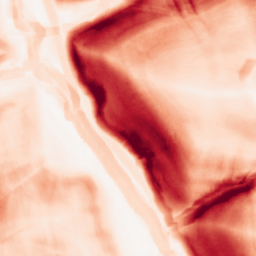
Category: morphological
Decomposition family: morphological_gradient
Decomposition parameters: size: 10
shape: square
Upsampling method: cubic_mitchell
Upsampling parameters: scale: 2
Upsampling scale: 2